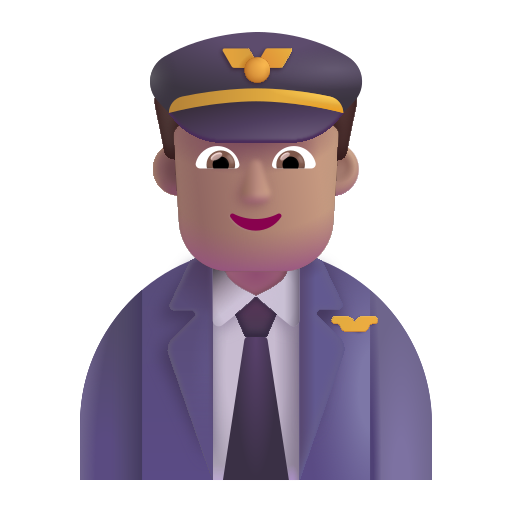
man pilot color